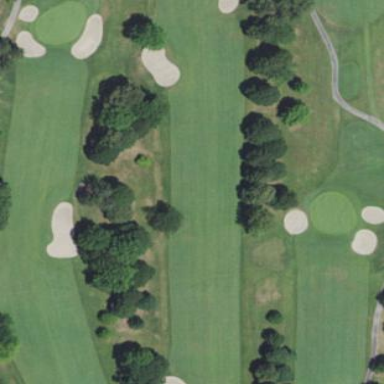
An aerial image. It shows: Golf fairway surrounded by grass.